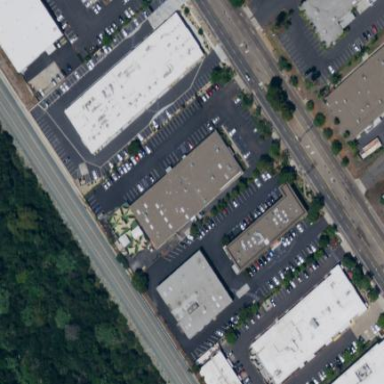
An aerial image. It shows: Industrial building.